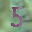
Label: 5